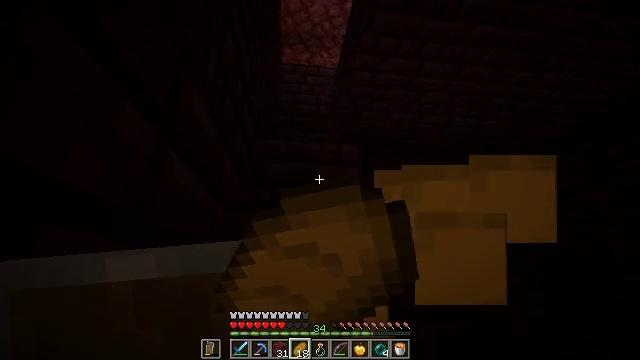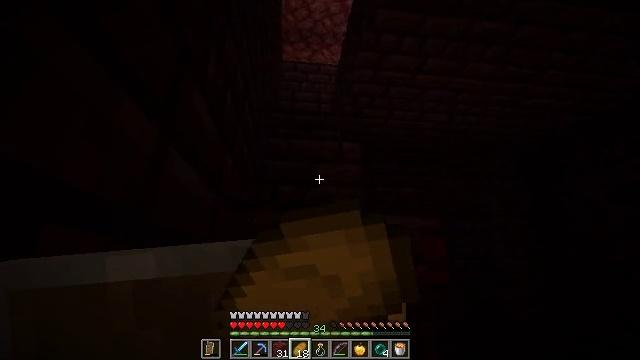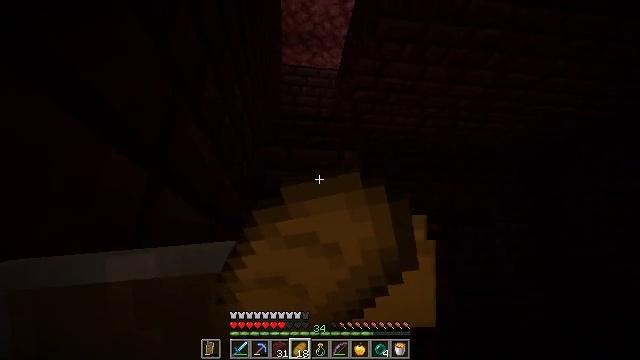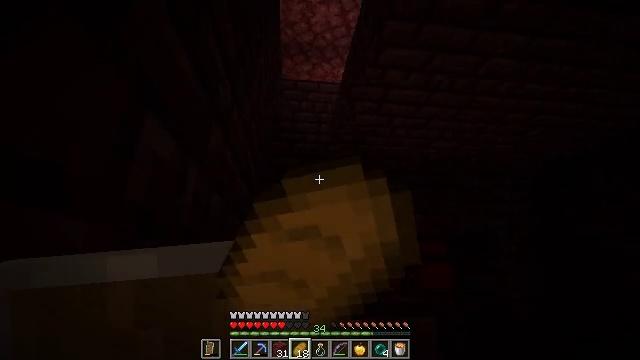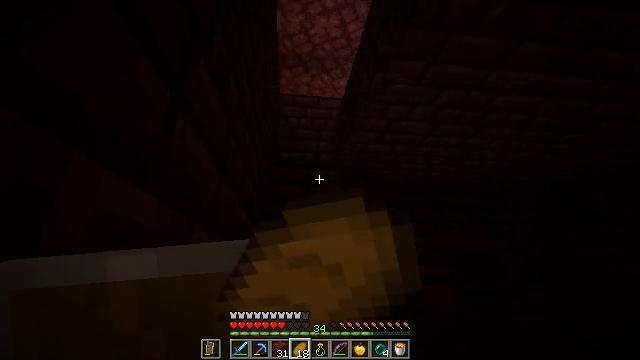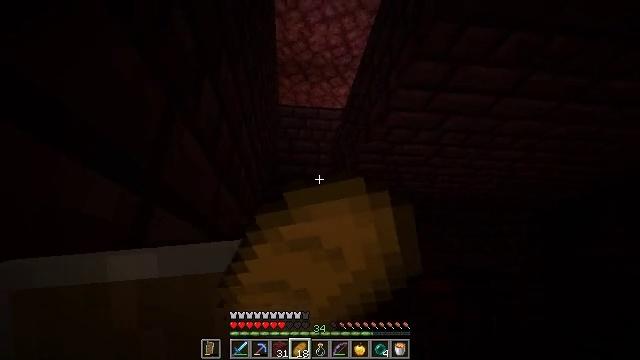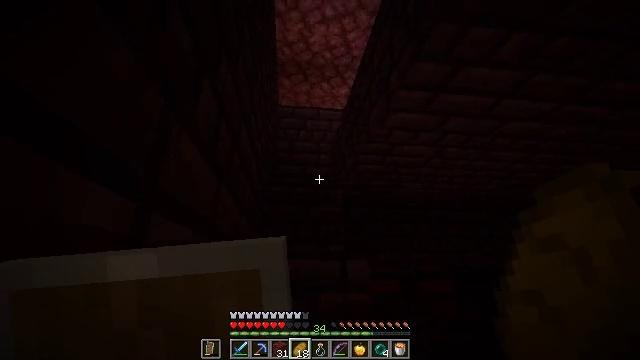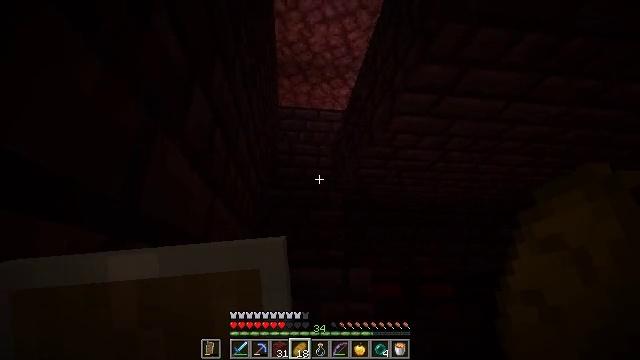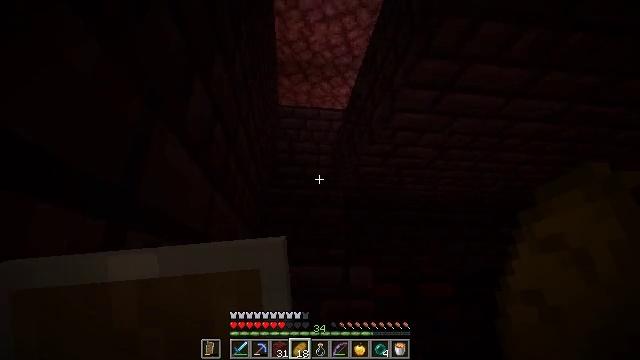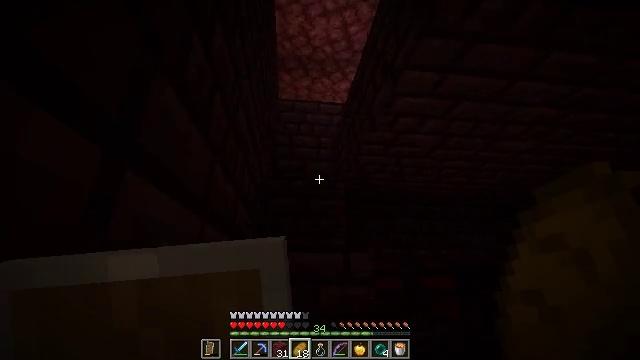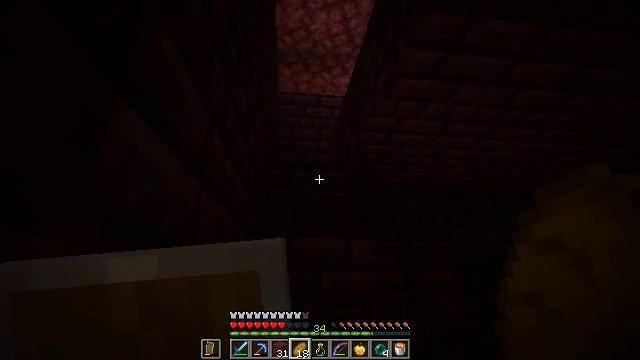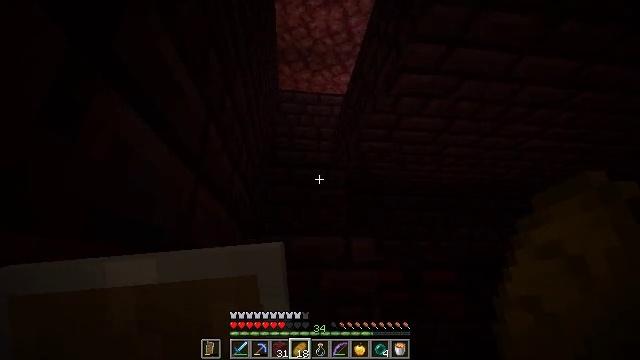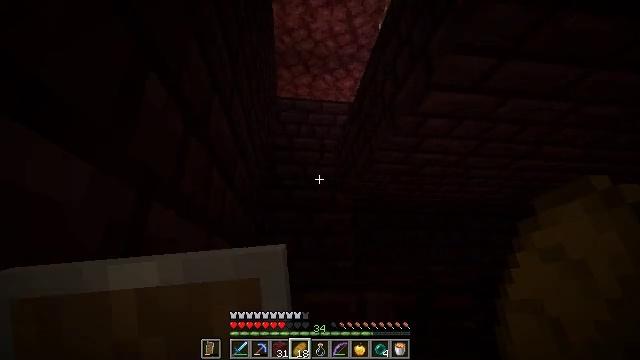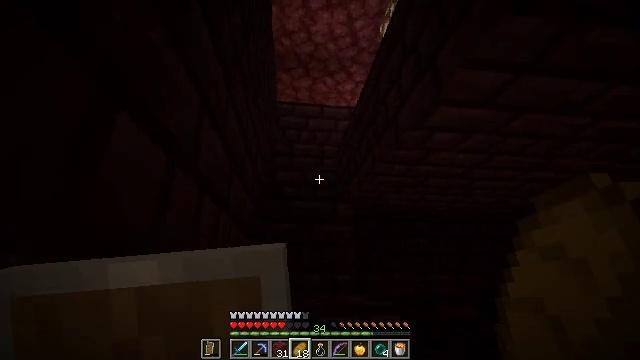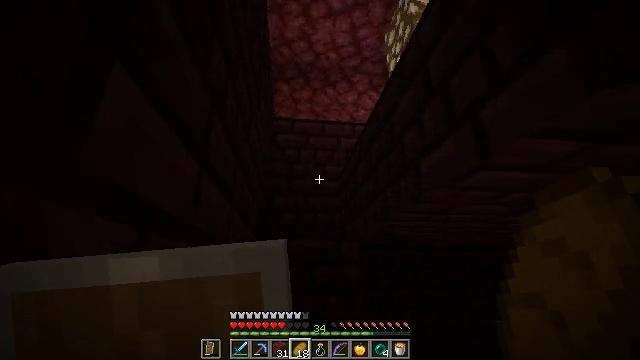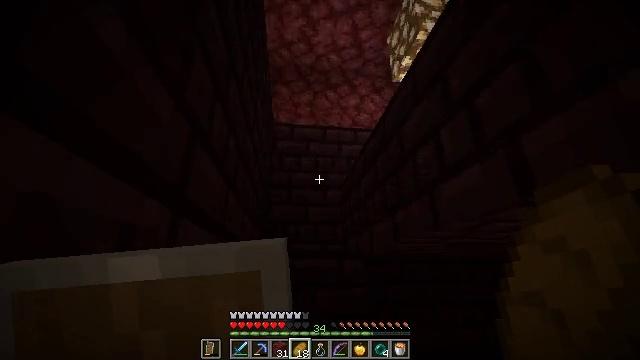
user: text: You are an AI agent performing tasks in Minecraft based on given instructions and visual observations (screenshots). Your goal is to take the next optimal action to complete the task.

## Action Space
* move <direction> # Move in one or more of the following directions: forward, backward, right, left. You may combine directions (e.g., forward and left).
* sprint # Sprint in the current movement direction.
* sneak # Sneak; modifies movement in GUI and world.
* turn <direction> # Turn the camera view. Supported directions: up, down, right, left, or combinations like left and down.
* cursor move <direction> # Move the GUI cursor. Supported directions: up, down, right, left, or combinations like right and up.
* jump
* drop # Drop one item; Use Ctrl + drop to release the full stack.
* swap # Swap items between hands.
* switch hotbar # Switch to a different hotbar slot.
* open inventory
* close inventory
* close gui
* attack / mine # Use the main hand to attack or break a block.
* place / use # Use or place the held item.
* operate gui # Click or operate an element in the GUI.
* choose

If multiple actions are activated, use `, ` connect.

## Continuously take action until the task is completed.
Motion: motion action
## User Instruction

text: Break the glowstone to gather its dust.
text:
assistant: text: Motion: move forward and move left, sprint, use / place
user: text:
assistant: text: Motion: move forward and move left, sprint, use / place, jump
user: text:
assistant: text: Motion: move forward and move left, sprint, use / place, jump
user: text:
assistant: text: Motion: move forward and move left, sprint, use / place, jump
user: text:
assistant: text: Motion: move forward and move left, sprint, use / place, jump
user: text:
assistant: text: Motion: move forward and move left, sprint, jump
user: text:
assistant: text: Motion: move forward and move left, sprint, jump
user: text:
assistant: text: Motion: move forward and move left, sprint, jump
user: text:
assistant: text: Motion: move forward and move left, sprint, jump
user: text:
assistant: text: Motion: move forward and move left, sprint, jump
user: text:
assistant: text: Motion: move forward and move left, sprint, jump
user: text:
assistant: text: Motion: move forward and move left, sprint, jump
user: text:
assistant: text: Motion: move forward and move left, sprint, jump
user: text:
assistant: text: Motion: move forward and move left, sprint, jump
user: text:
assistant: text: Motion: move forward and move left, sprint, jump
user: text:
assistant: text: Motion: move forward and move left, sprint, jump
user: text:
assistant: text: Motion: move forward and move left, sprint, jump
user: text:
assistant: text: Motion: move forward and move left, sprint, jump
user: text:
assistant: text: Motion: move forward and move left, sprint, jump
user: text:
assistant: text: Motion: move forward and move left, sprint, jump
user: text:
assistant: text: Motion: move forward and move left, sprint, turn right, jump
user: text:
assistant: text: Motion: move forward and move left, sprint, jump
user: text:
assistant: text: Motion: move forward and move left, sprint, turn right, jump
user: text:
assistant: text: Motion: move forward and move left, sprint, turn right, jump
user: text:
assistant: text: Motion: move forward and move left, sprint, turn right, jump
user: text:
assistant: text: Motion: move forward and move left, sprint, turn right and down, jump
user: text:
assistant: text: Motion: move forward and move left, sprint, turn right and down, jump
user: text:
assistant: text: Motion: move forward and move left, sprint, turn right and down, jump
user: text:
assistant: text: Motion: move forward and move left, sprint, turn right and down, jump
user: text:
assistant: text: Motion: move forward and move left, sprint, jump